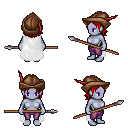
a pixel art fantasy rpg character, female body template, dark elf, purple skin, white cape, magenta pants, red long bangs hairstyle, leather cap, spear, four views (front, back, left, right), 2x2 character sprite sheet, small pixel art, hard edges, no anti-aliasing